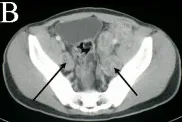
Multiplanar abdominal and pelvic CT, demonstrating extensive lymphadenopathy. B. Extensive heterogenous attenuation side wall pelvic adenopathy.
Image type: radiology (ct)